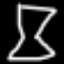
Label: hourglass